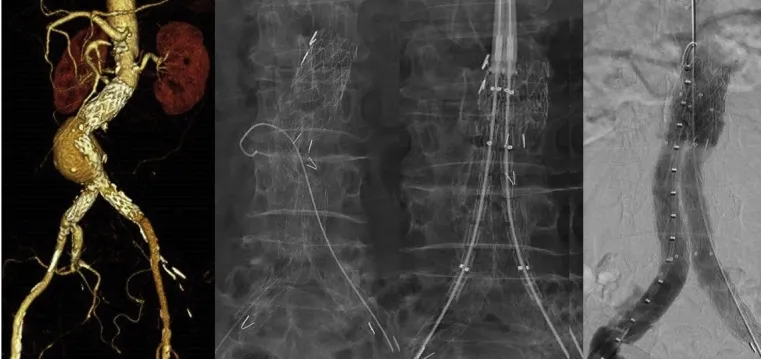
XXX.
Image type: radiology (ct)